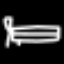
Label: bed